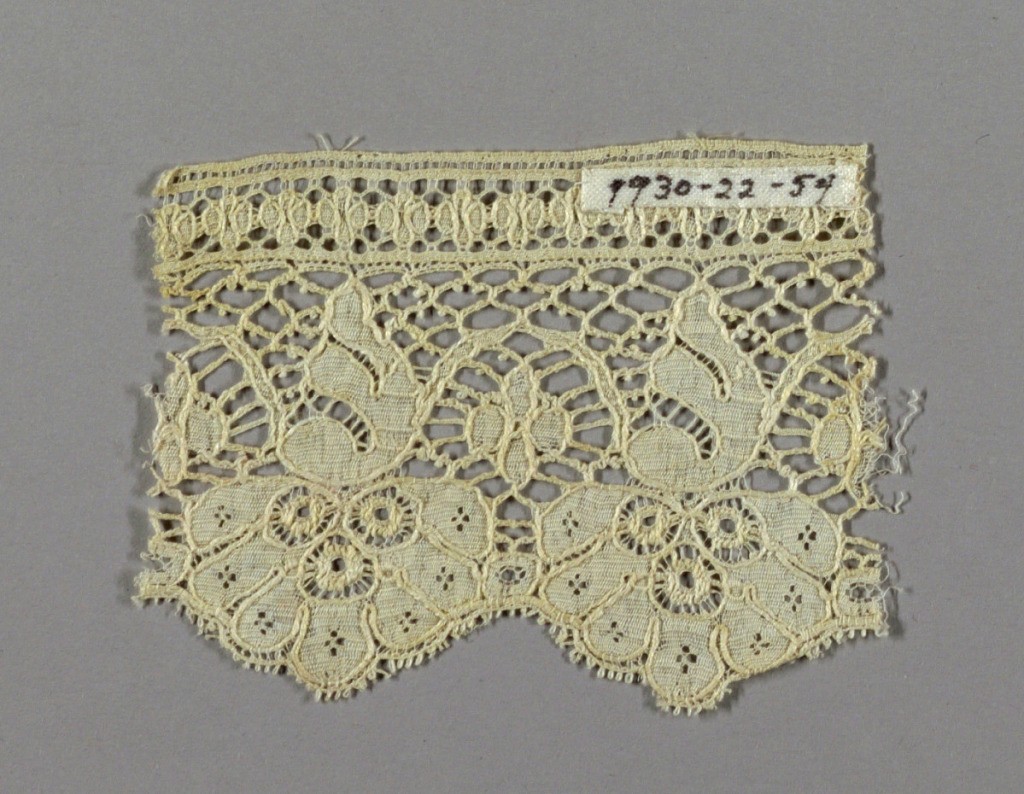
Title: Fragment
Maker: A .G. Jennings & Sons, American
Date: ca. 1884
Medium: cotton Technique: machine made lace
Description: Edging lace in Mechlin-style with one scalloped border formed by flower.